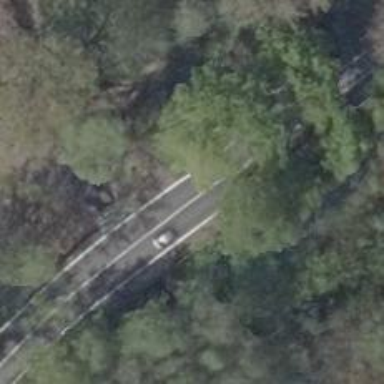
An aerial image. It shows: Asphalt road on secondary bridge.